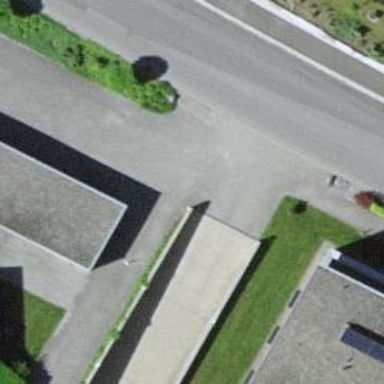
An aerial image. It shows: Parking aisle made of paving stones.